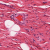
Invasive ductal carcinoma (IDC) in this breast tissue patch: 0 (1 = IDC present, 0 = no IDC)